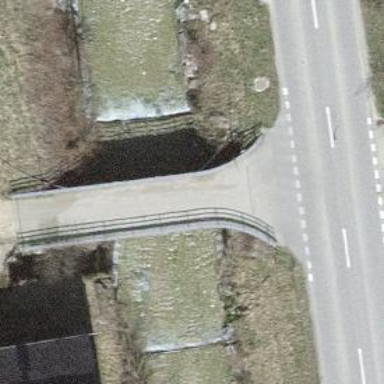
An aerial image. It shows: Track road on bridge.